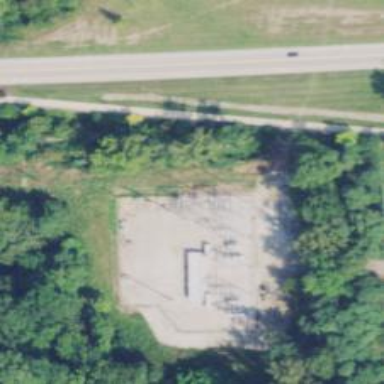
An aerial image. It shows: Power substation.